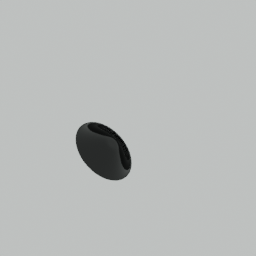
Label: tools